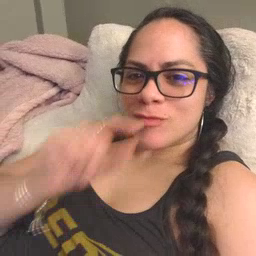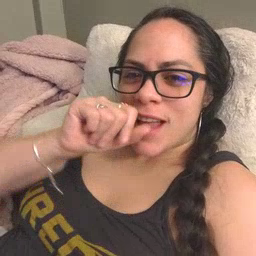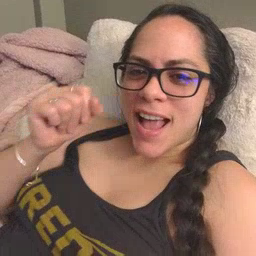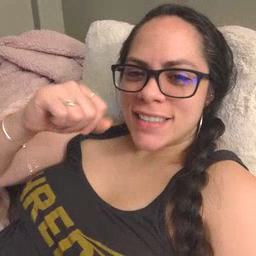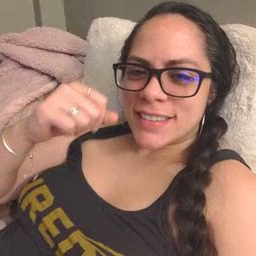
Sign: hen